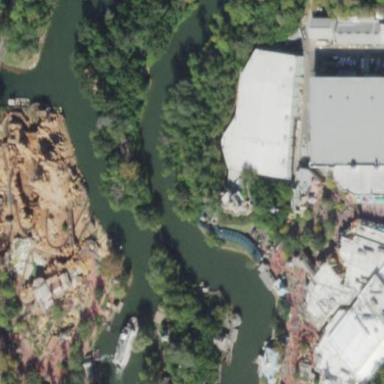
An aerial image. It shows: Theme area attraction.